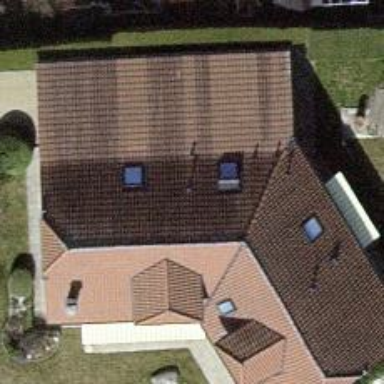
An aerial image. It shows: Simple house.